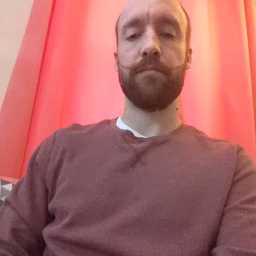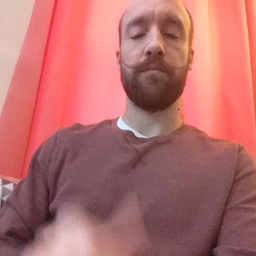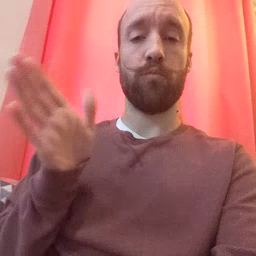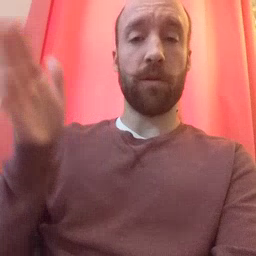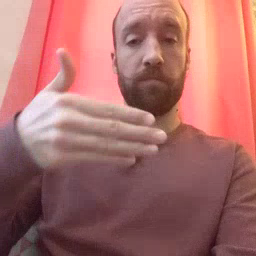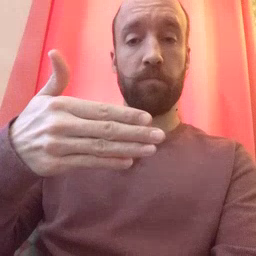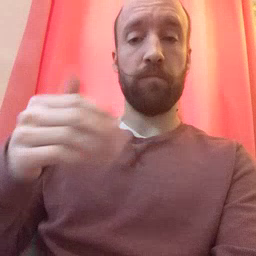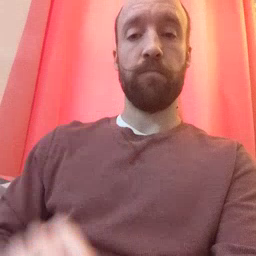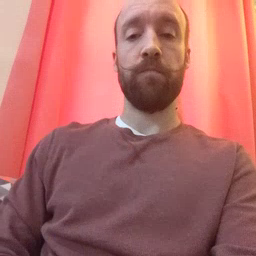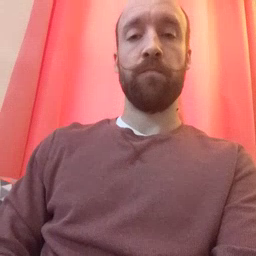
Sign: room